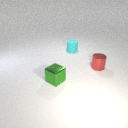
small cyan rubber cylinder behind small red metal cylinder